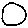
Label: circle